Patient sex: M
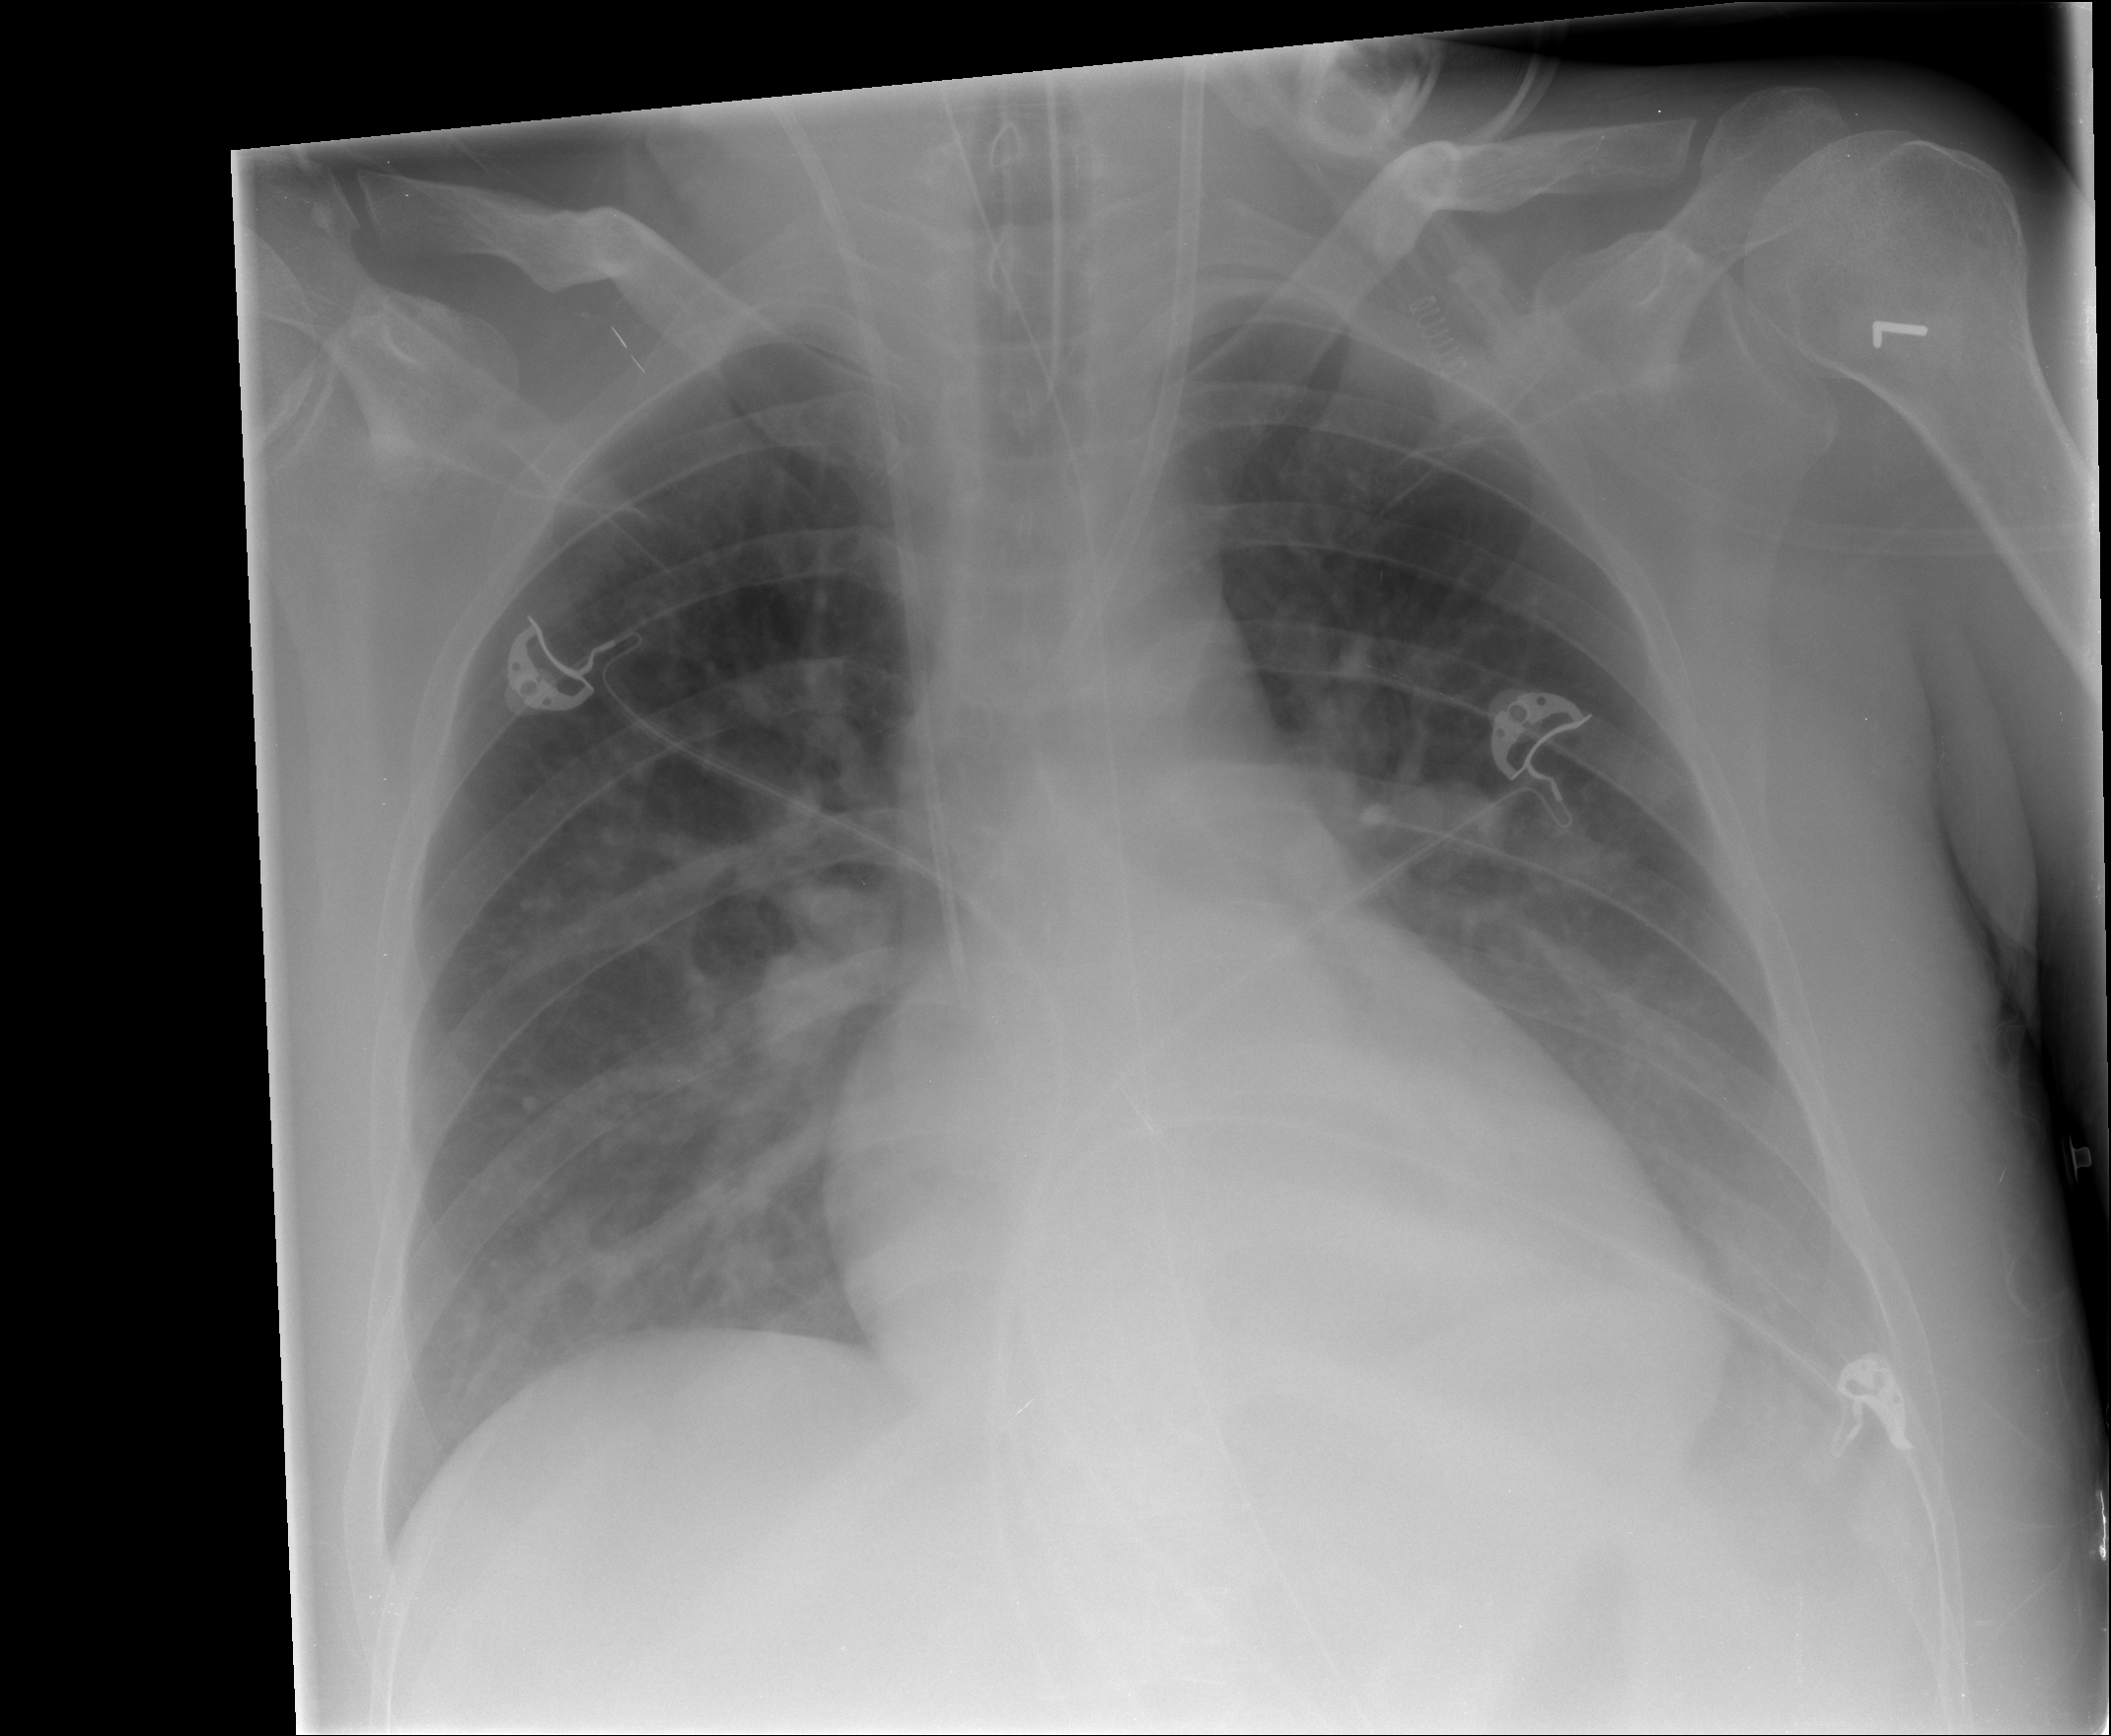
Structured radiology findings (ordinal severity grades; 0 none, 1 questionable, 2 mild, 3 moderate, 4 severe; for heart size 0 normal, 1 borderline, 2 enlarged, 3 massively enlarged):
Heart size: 0
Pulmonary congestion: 1
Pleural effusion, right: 0
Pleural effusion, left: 3
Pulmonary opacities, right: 0
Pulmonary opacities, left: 0
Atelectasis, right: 0
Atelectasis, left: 1